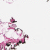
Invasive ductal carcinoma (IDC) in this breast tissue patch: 0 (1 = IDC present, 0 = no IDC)